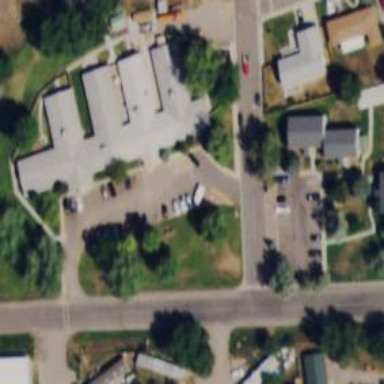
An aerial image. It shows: Nursing home.